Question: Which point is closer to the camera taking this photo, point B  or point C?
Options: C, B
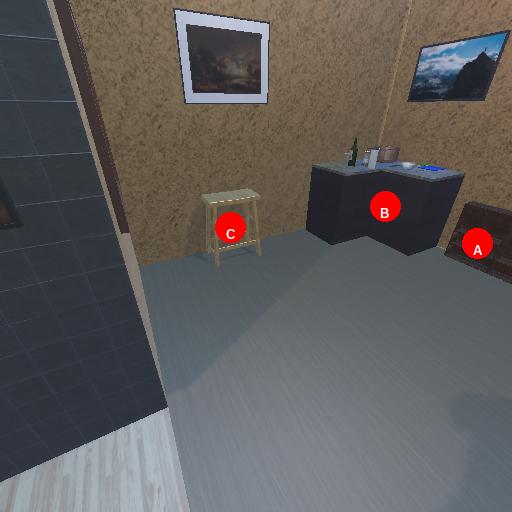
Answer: C